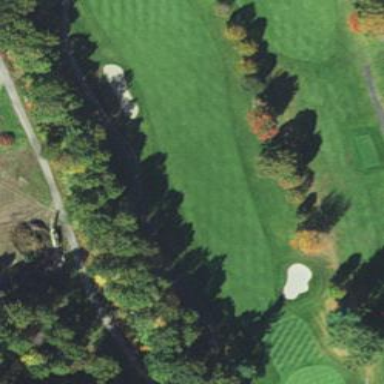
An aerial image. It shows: Golf fairway surrounded by grass.